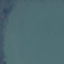
Land use / land cover: SeaLake